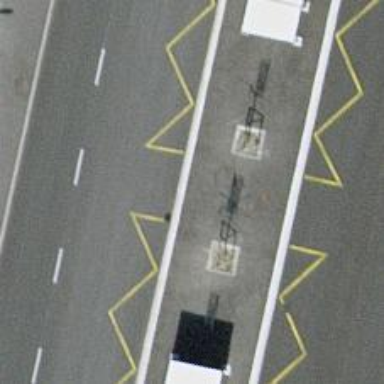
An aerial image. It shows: Platform for public transport. The platform is located by the road.